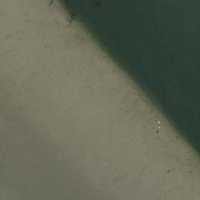
EUNIS habitat code: 15
Species observed at this site:
Numenius arquata
Tachybaptus ruficollis
Corvus corone
Podiceps cristatus
Fulica atra
Anas crecca
Alcedo atthis
Chroicocephalus ridibundus
Platalea leucorodia
Cygnus olor
Gallinula chloropus
Ardea alba
Erithacus rubecula
Pica pica
Garrulus glandarius
Anas acuta
Motacilla cinerea
Cyanistes caeruleus
Anas platyrhynchos
Chloris chloris
Aythya ferina
Aythya fuligula
Tadorna tadorna
Turdus merula
Phalacrocorax carbo
Mareca strepera
Parus major
Mergus merganser
Milvus milvus
Motacilla alba